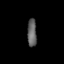
Tissue: skin
Cell type: Epithelial cells
Senescence score: 0.7883
Nuclear area (px): 254
Mean DAPI intensity: 96.677